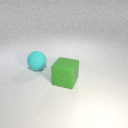
large cyan rubber sphere behind large green rubber cube